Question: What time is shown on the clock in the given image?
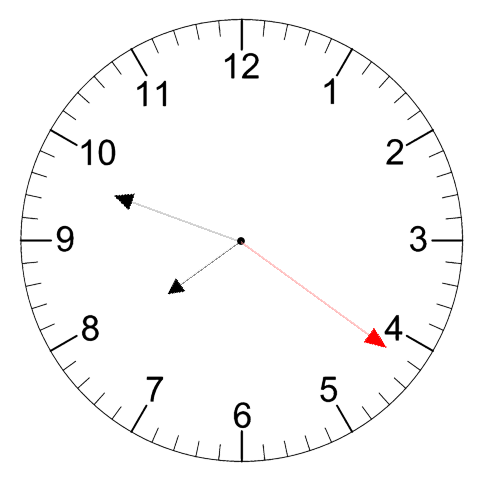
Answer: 07:48:21